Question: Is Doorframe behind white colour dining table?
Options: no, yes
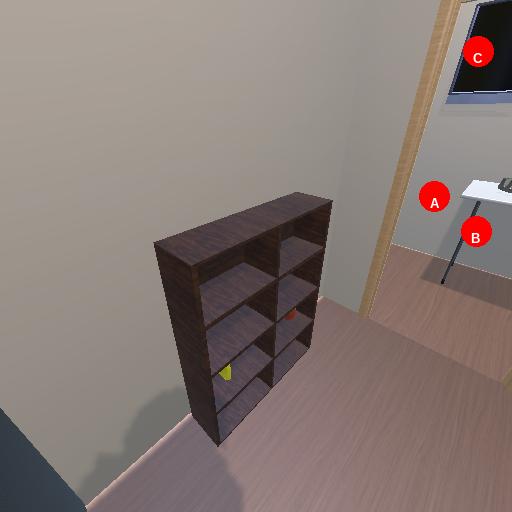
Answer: no